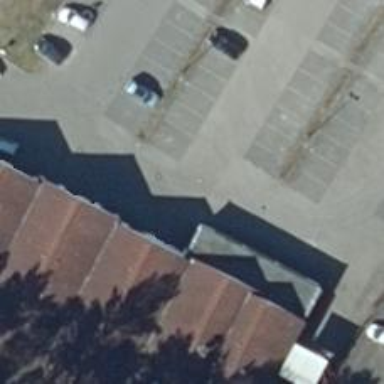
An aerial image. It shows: Parking aisle designated as service road.